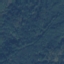
Land use / land cover: Forest